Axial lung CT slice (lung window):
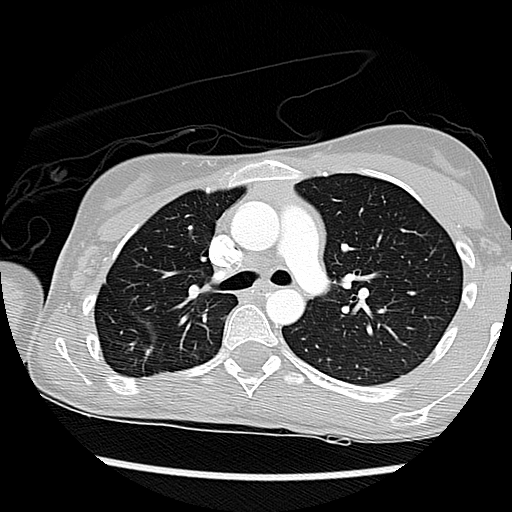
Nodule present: no